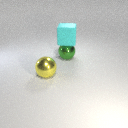
large cyan rubber cube above large green metal sphere